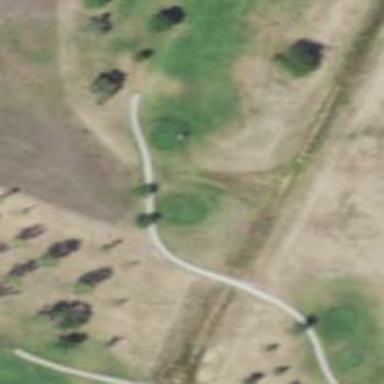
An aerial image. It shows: Driveway designated as service road. It is golf cartpath.